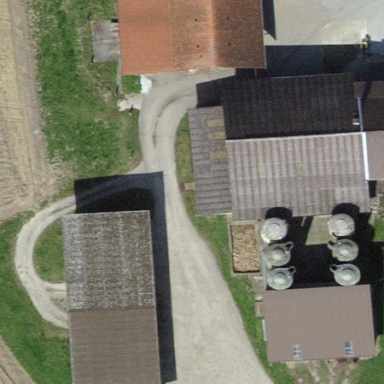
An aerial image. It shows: Farm auxiliary building with gabled roof.